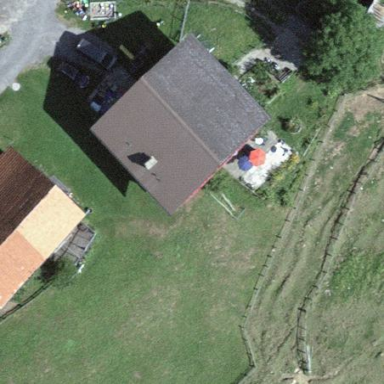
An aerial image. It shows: Simple and straightforward house.